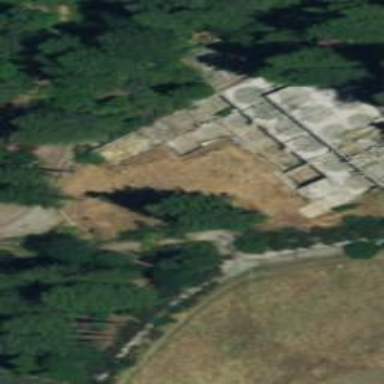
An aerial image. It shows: Remains of building.